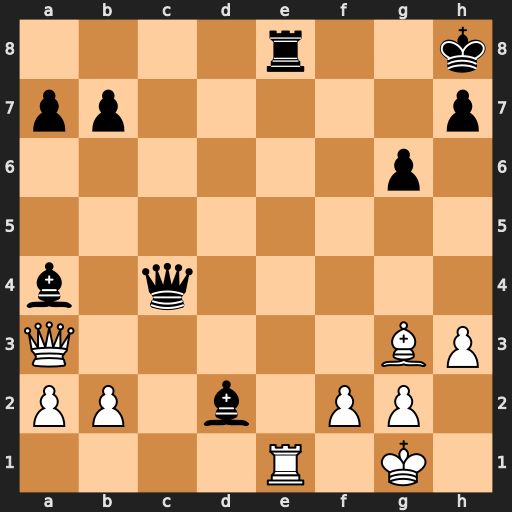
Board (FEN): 4r2k/pp5p/6p1/8/b1q5/Q5BP/PP1b1PP1/4R1K1
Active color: w
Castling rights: -
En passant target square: -
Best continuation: Rxe8+ Bxe8 Qf8+ Qg8 Be5#